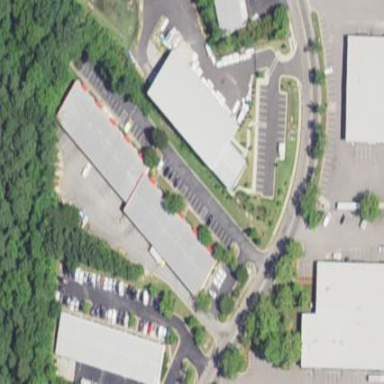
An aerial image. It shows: Commercial building.